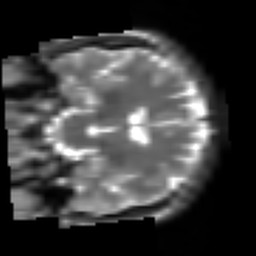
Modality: T2w
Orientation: coronal